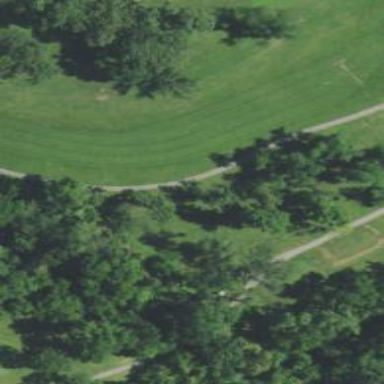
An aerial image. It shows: Path for both roads and golfers.